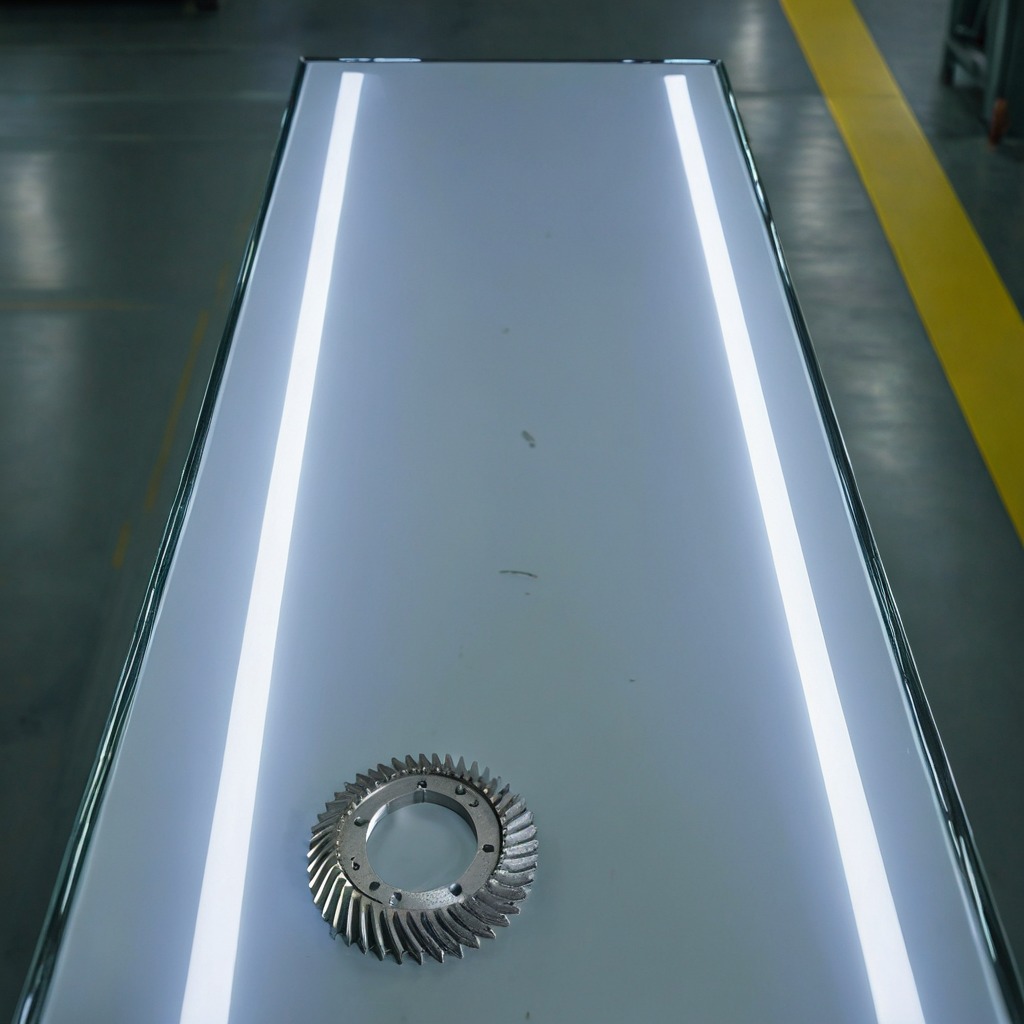
A steel gear with teeth is lying on the table in the ship maintenance bay.